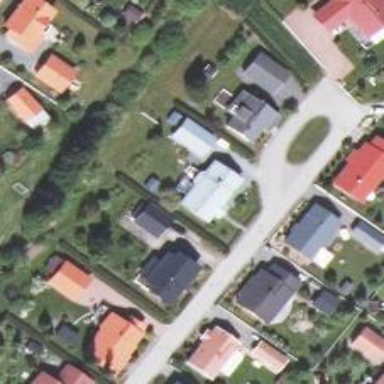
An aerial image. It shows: Residential area.